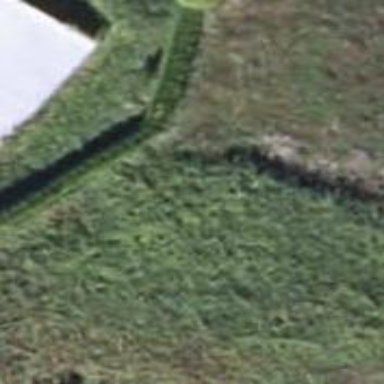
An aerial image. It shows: Fence.